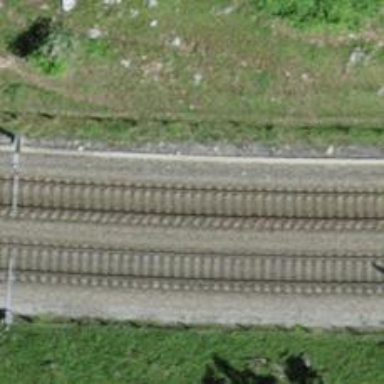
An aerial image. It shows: Railway track with contact line for electrification.